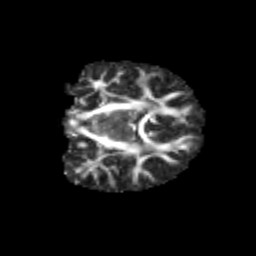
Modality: FA
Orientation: coronal
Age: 11
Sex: female
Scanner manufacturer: siemens
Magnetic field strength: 3 T
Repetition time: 3.8 s
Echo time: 0.07 s